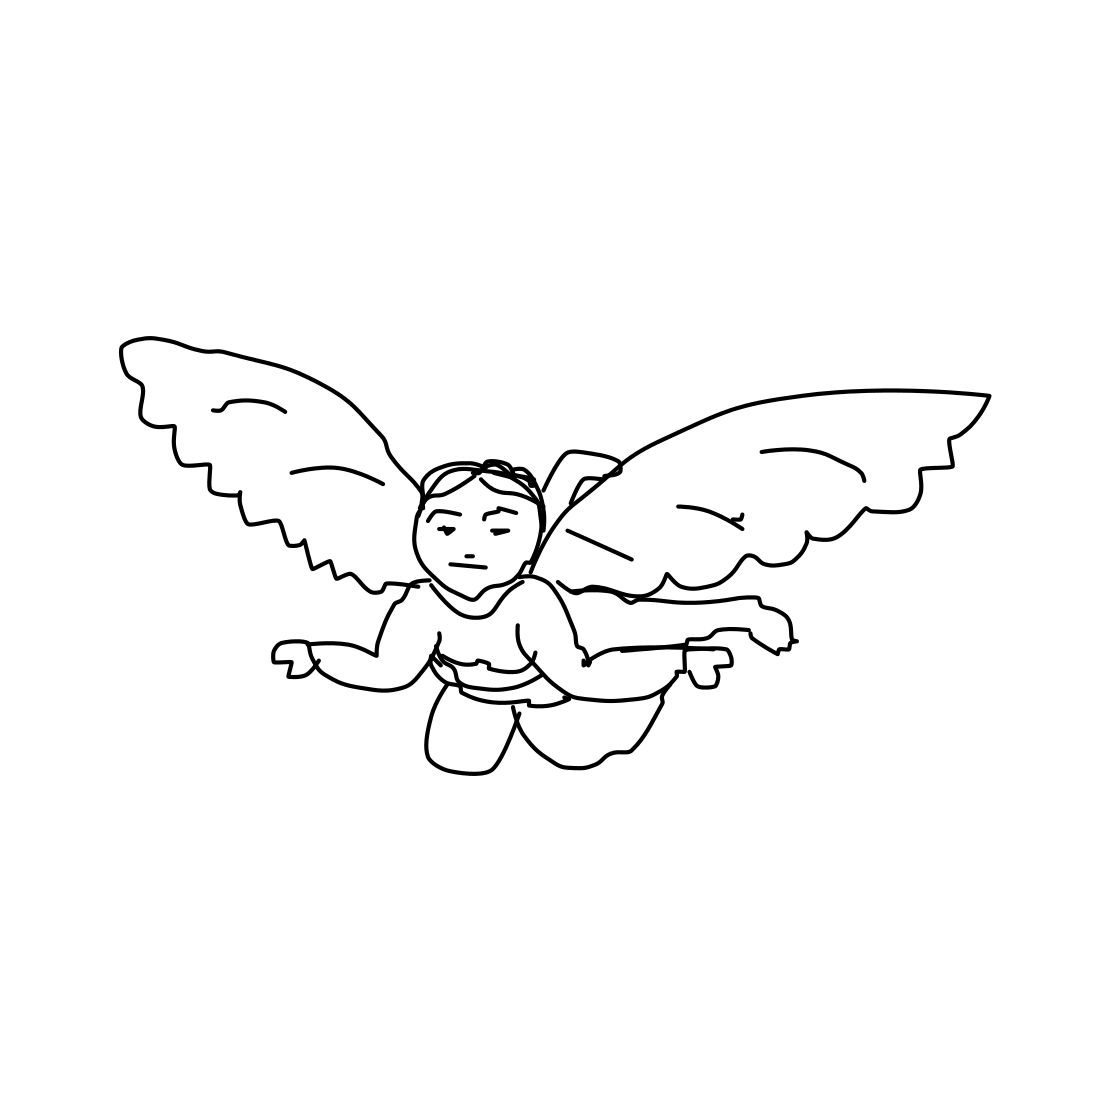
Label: angel